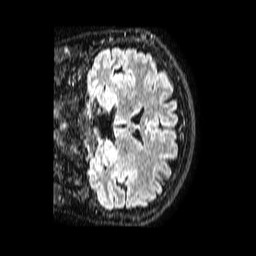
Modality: FLAIR
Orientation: coronal
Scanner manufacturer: philips
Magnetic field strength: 1.5 T
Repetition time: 4.8 s
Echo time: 0.3 s